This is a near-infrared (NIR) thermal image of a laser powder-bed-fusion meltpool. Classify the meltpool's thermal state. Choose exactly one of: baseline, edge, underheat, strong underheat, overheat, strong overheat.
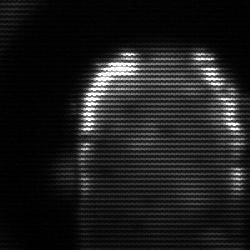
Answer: baseline